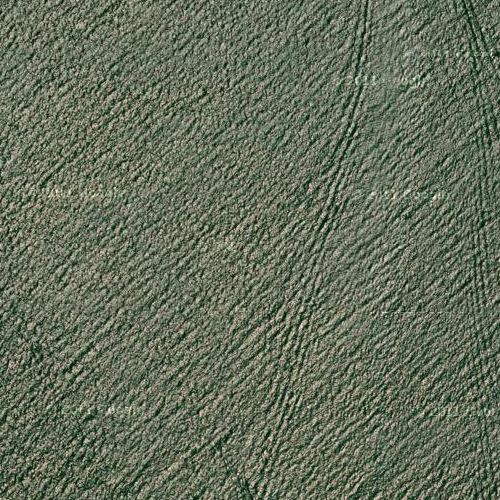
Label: sydney